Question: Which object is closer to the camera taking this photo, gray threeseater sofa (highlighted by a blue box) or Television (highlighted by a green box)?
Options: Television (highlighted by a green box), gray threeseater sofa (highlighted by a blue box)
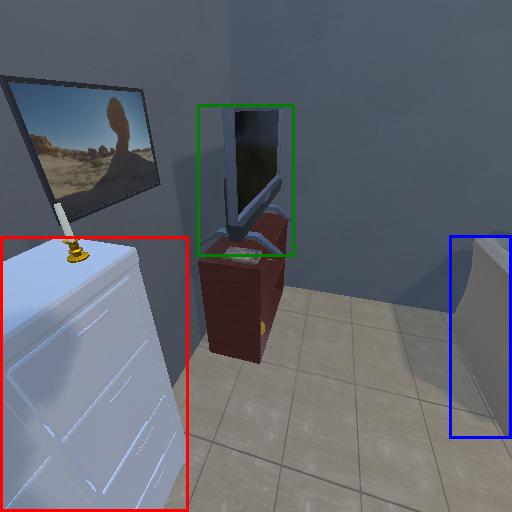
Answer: Television (highlighted by a green box)